Aerial crown-view tile of a tropical tree (Barro Colorado Island, Panama), acquired 20240918:
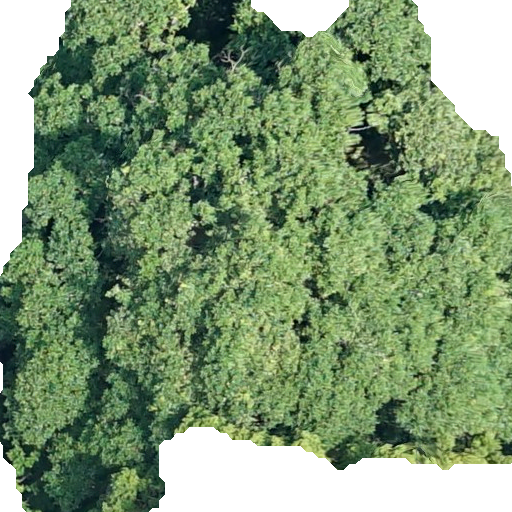
Species: Hieronyma alchorneoides
GBIF accepted scientific name: Hieronyma alchorneoides
Crown area: 369.817 m²